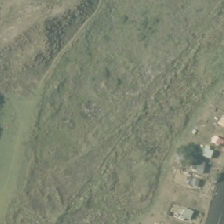
Land cover: herbaceous_freshwater_vege